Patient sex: M
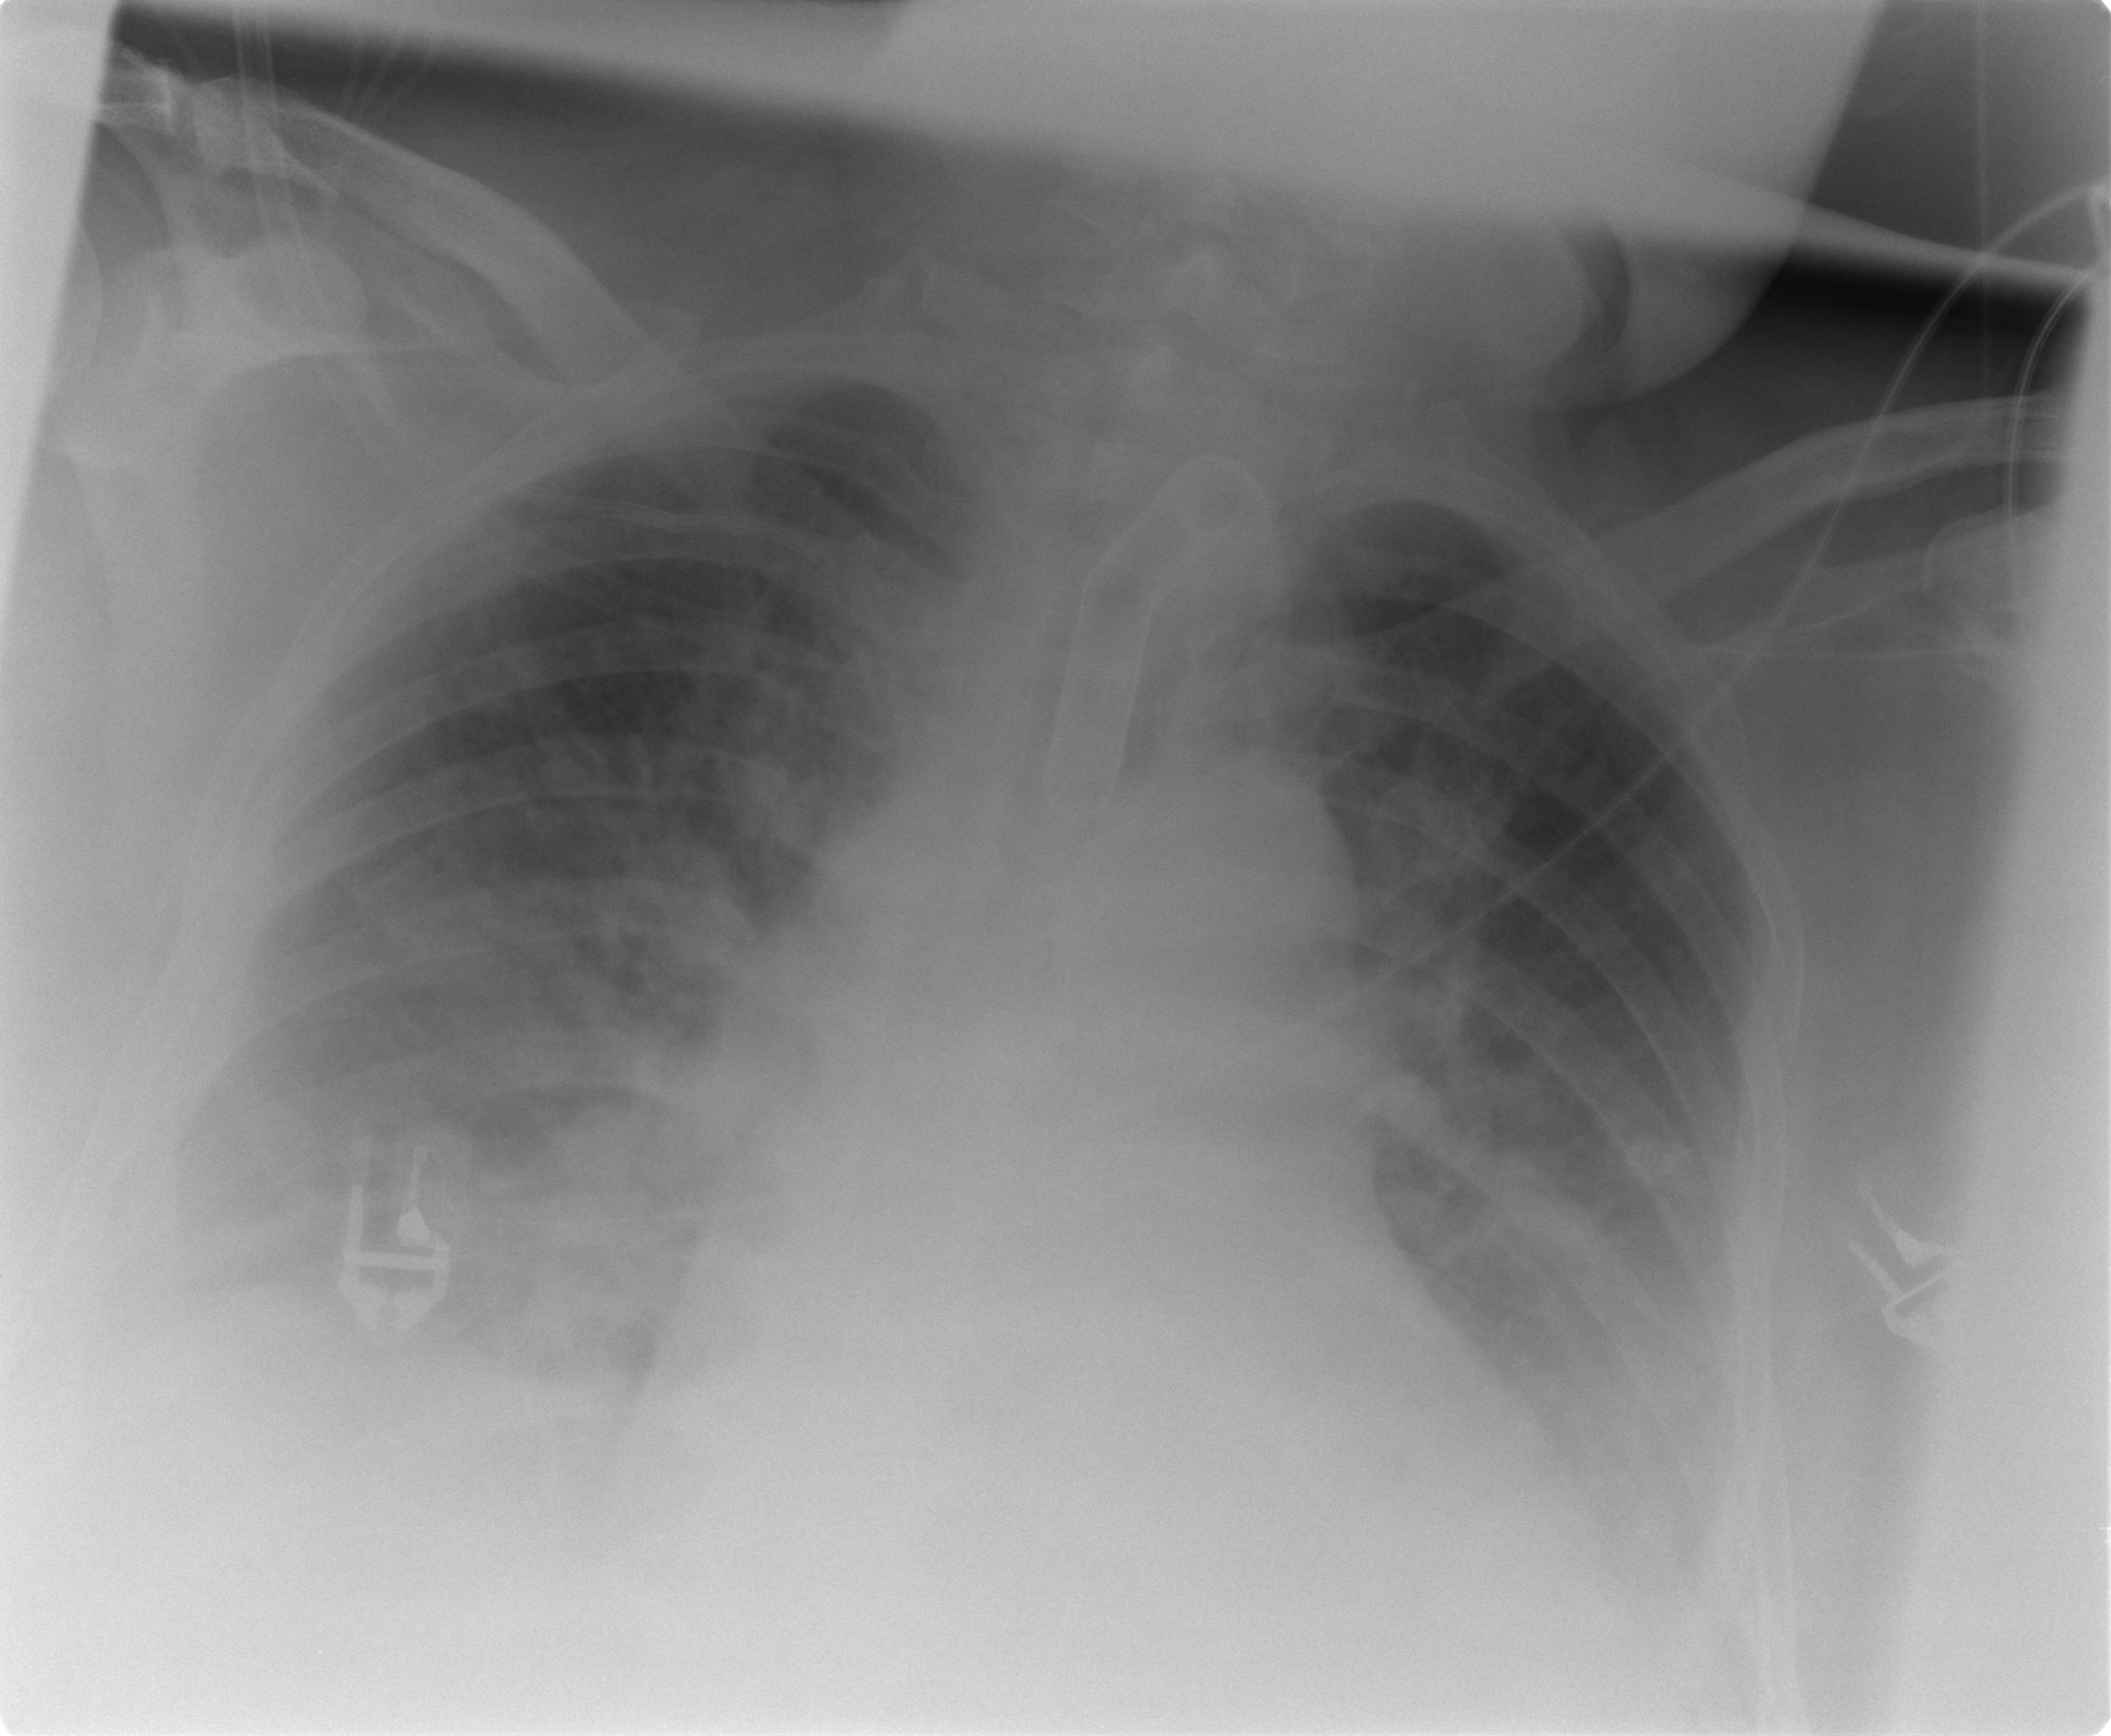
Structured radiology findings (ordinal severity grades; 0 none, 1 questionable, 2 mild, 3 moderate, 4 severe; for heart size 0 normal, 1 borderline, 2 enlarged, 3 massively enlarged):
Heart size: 2
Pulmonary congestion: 3
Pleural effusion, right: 2
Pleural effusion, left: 2
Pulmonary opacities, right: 3
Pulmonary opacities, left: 3
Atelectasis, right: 2
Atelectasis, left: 2